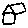
Label: house